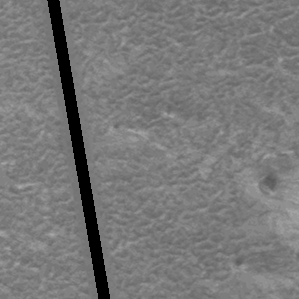
Label: frost